Interaction volume radius: 5 \u00c5
Interaction volume height: 25 \u00c5
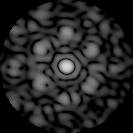
Disorder parameter: 0.6337